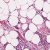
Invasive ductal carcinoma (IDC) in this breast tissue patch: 1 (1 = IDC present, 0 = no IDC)